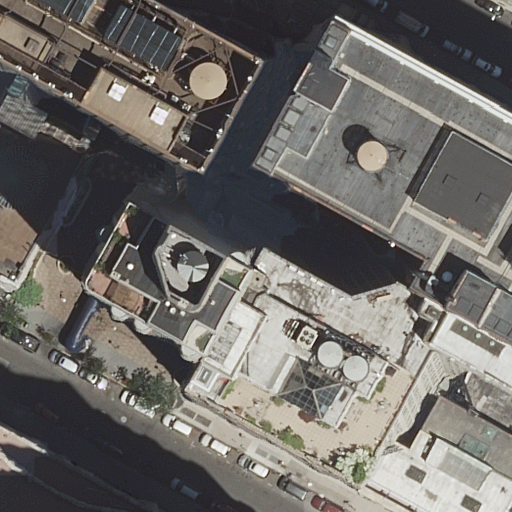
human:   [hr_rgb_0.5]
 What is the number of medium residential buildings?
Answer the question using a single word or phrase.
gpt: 2

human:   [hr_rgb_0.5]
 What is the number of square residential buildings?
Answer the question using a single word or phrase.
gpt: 0

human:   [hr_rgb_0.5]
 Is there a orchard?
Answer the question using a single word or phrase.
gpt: no

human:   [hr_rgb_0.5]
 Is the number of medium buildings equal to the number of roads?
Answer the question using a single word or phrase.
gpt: yes

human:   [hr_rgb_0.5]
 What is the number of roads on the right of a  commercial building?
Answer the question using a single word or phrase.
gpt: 0

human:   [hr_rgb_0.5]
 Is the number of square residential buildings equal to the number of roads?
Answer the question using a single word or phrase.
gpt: no

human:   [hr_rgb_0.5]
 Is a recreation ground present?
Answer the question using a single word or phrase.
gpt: no

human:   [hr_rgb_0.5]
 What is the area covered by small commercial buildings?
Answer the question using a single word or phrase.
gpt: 0m2

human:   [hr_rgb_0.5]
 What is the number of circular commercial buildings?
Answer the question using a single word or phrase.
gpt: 0

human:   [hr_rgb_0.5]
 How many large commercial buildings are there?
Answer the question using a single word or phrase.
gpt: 0

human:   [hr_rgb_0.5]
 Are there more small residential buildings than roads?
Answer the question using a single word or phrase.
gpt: no

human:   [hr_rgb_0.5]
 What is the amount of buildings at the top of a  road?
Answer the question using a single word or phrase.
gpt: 5

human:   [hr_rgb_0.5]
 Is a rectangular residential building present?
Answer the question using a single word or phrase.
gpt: yes

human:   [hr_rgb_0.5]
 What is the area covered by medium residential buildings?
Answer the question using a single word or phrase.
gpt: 499m2

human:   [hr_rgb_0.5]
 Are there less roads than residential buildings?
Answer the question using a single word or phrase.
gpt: yes

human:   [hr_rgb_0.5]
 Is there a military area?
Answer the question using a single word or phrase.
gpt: no

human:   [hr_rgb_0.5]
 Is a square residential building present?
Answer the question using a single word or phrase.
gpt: no

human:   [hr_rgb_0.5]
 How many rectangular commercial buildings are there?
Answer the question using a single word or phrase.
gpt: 0

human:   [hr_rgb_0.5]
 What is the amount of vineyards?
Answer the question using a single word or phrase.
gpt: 0

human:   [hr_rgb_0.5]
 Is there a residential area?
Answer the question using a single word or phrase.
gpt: no

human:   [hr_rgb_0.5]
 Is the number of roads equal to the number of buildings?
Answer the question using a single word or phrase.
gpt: no

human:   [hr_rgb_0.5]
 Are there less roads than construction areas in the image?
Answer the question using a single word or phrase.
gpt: no

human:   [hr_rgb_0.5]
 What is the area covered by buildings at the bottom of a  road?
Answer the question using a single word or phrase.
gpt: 6576m2

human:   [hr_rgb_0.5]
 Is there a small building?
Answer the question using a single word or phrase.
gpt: yes

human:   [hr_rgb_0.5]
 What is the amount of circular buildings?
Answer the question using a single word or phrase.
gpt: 0

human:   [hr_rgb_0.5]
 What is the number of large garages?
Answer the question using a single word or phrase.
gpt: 0

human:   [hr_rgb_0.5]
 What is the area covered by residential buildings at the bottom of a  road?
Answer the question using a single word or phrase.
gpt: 6576m2

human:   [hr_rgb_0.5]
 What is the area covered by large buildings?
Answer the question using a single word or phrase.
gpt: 8258m2

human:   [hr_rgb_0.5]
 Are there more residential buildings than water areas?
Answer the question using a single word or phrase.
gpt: yes

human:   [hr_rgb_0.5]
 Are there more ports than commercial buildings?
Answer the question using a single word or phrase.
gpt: no

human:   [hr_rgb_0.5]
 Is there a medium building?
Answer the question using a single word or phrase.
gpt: yes

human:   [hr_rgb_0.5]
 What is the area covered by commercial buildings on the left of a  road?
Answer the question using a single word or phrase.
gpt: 0m2

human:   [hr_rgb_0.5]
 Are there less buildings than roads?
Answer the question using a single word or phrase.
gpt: no

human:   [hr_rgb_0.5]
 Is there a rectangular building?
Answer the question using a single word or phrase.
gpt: yes

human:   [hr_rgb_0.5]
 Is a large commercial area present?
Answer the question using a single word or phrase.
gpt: no

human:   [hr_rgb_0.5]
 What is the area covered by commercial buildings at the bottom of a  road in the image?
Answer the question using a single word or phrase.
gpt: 0m2